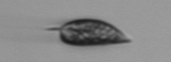
Label: Prorocentrum_triestinum